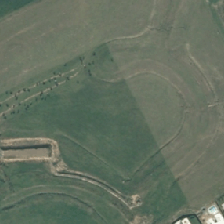
Land cover: urban_build_up